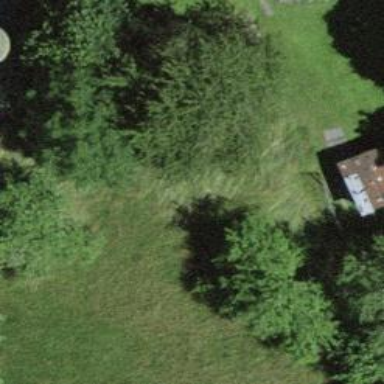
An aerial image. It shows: Single tag "natural: tree."